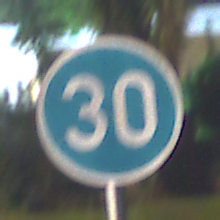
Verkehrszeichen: VorgeschriebeneMindestgeschwindigkeit
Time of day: Night
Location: Outdoor (Suburban)
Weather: PartlyCloudy
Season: NotSpecified
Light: Artificial